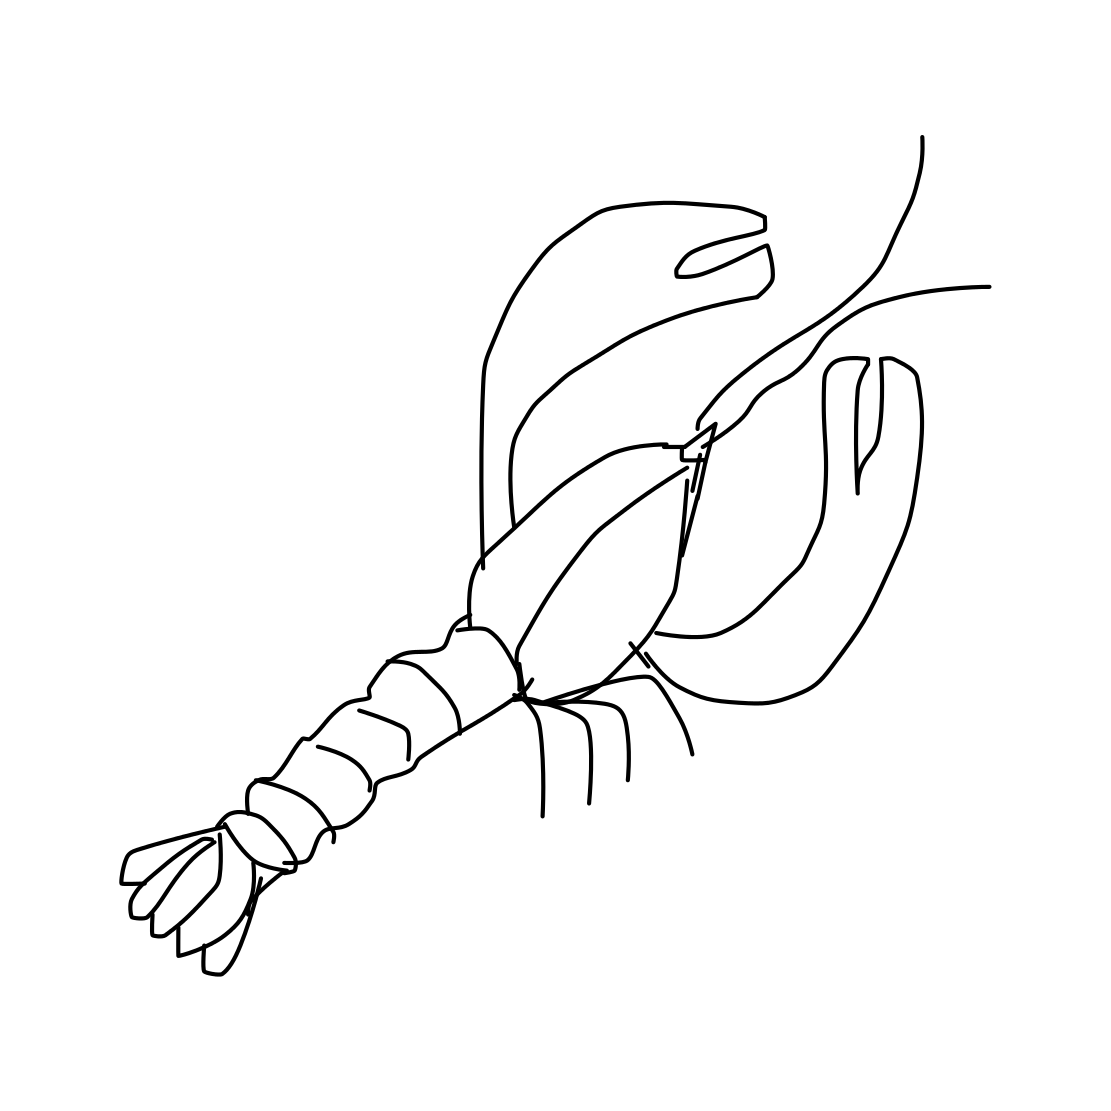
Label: lobster